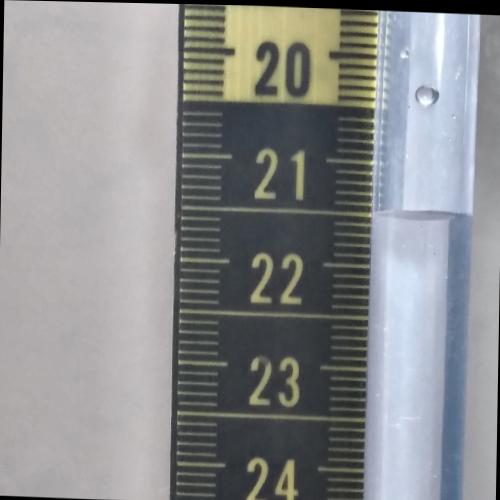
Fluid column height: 21.5 cm